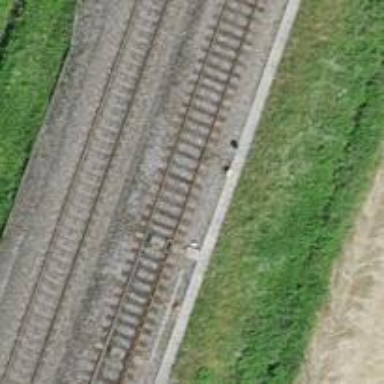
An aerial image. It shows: Railway switch.